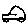
Label: car